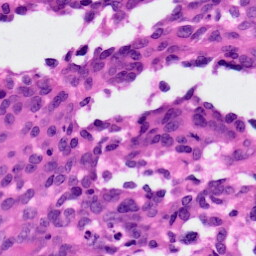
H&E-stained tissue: Ovarian